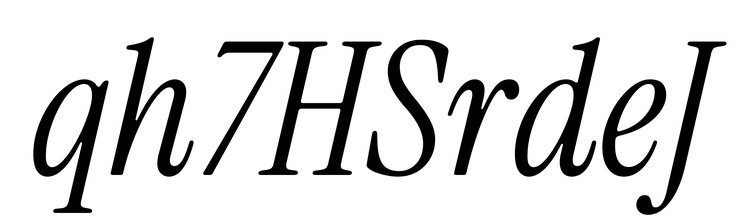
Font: InstrumentSerif-Italic